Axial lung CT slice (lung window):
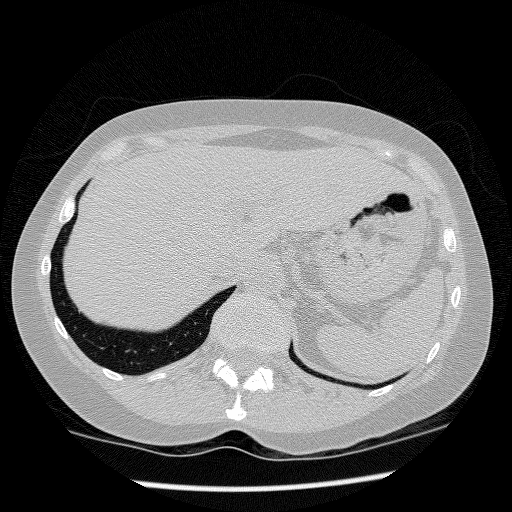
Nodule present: no